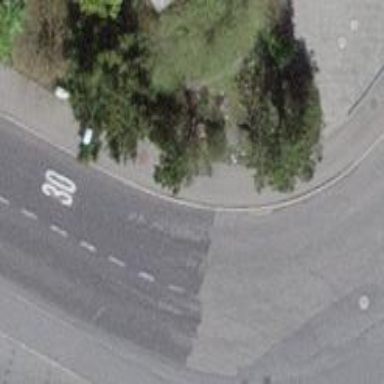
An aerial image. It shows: Kerb serving as barrier.